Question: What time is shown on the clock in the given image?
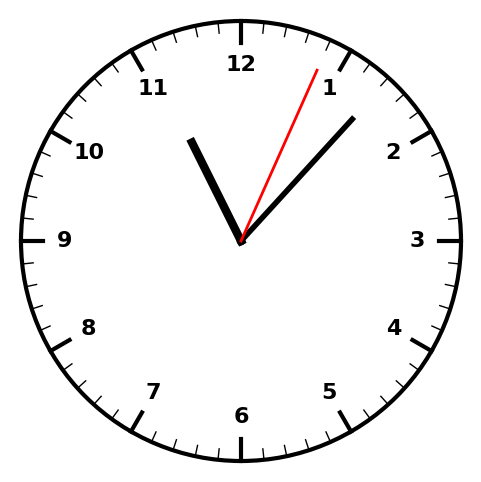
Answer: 11:07:04